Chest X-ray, AP view. Patient: 40 years old, sex F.
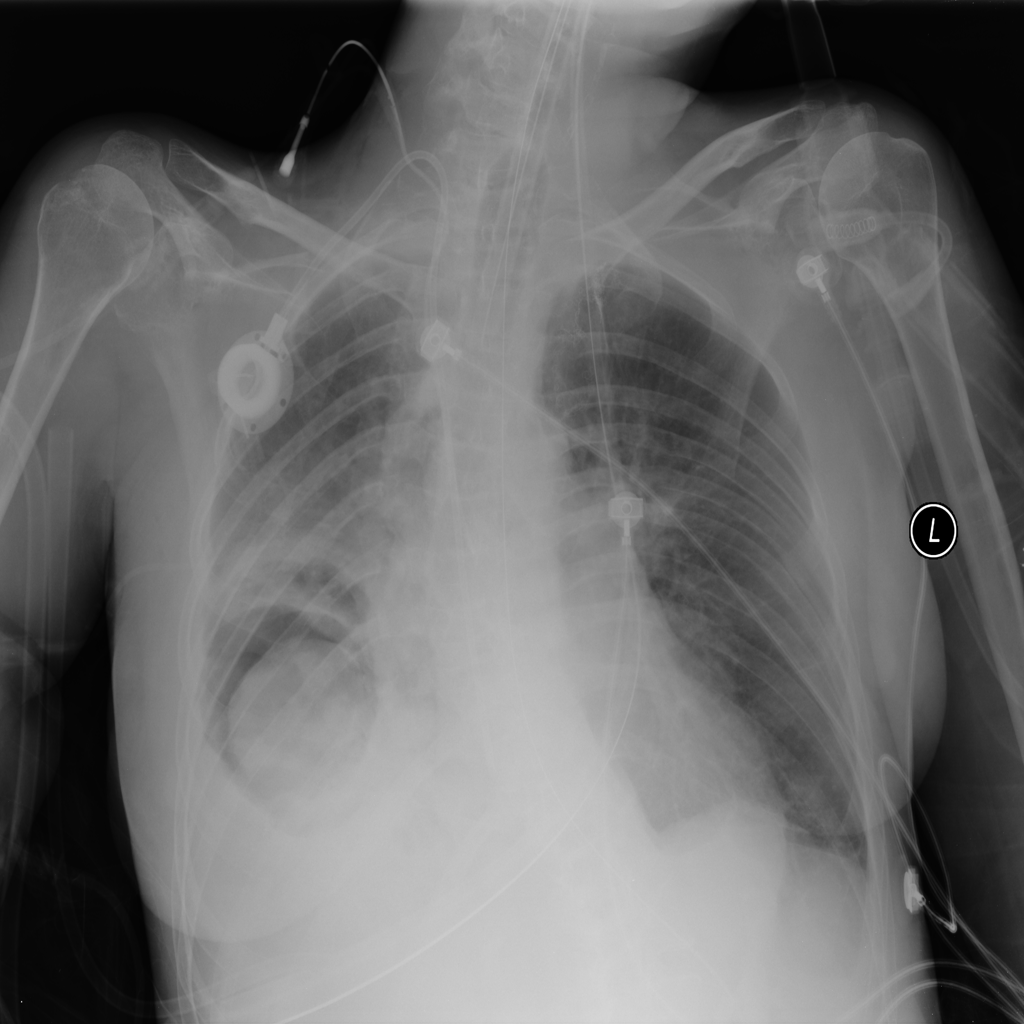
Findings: Atelectasis, Infiltration, Mass